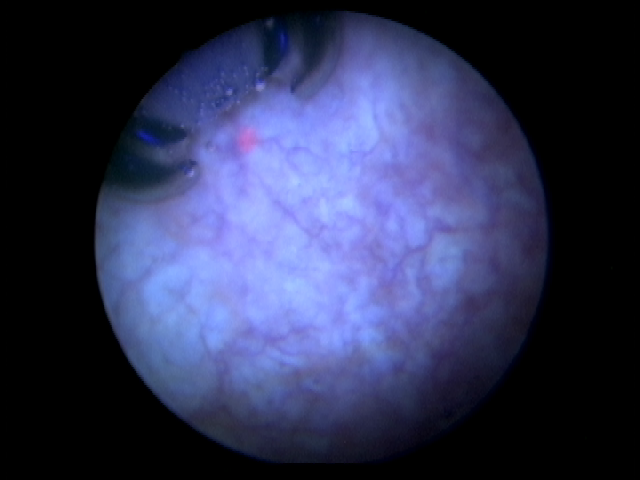
Modality: BLC
Class: Non-malignant
Subclass: BenignNOS
Lesion: L1
Morphology: Non-papillary
Bladder cancer association: No